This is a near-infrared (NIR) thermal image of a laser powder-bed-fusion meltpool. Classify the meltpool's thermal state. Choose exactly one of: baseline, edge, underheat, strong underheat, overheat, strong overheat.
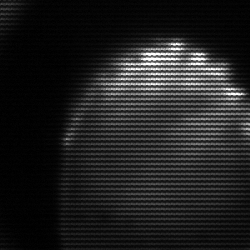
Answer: edge